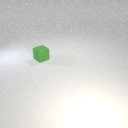
small green rubber cube